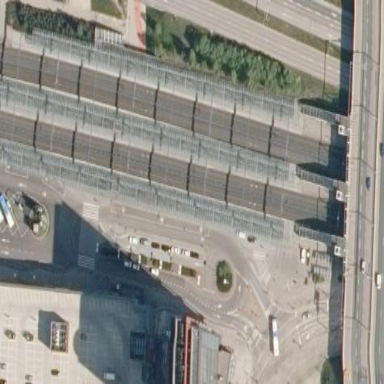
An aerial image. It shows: Paved public transport platform with shelter.